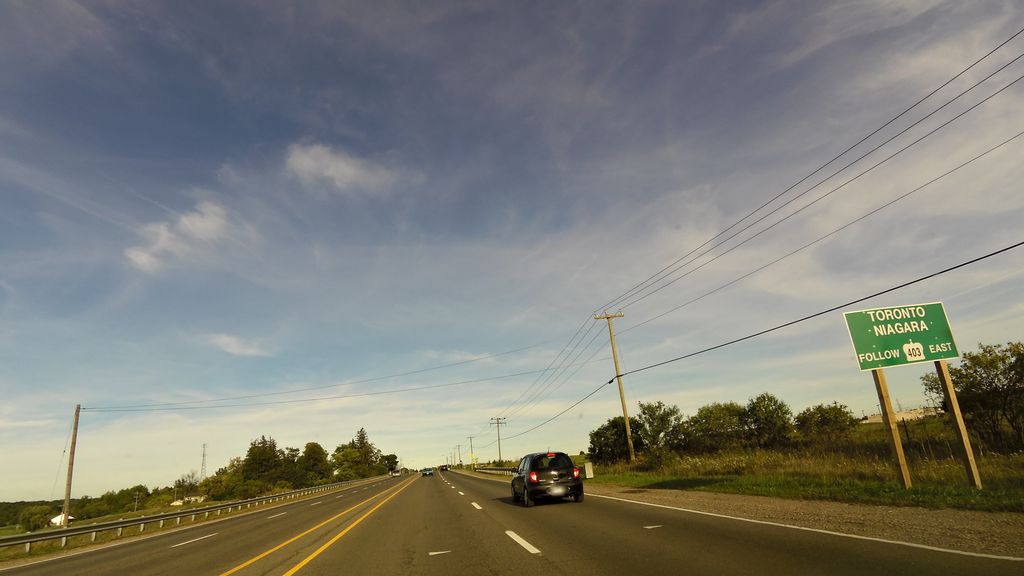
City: hamilton